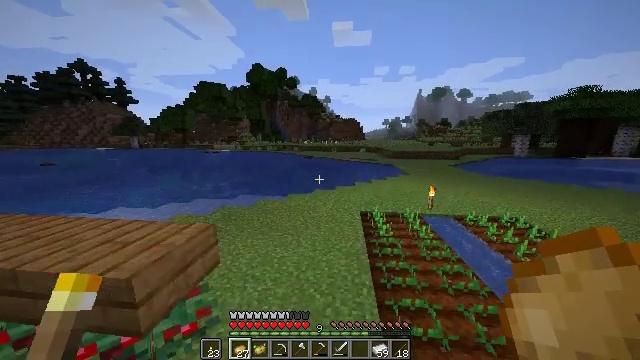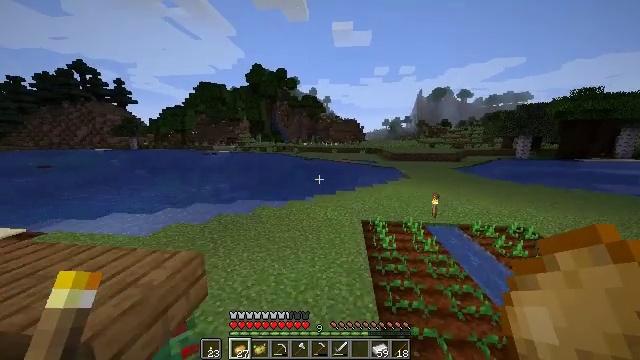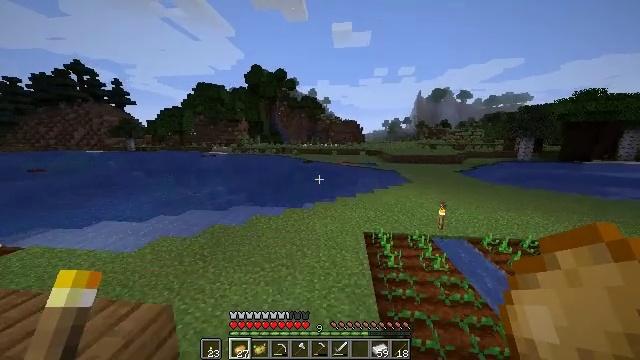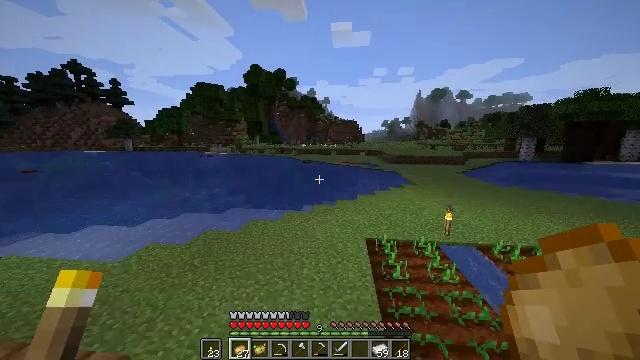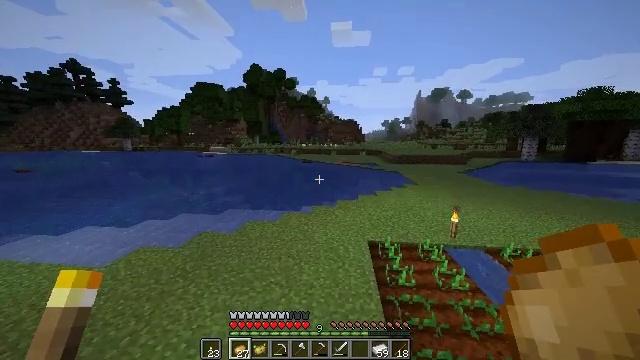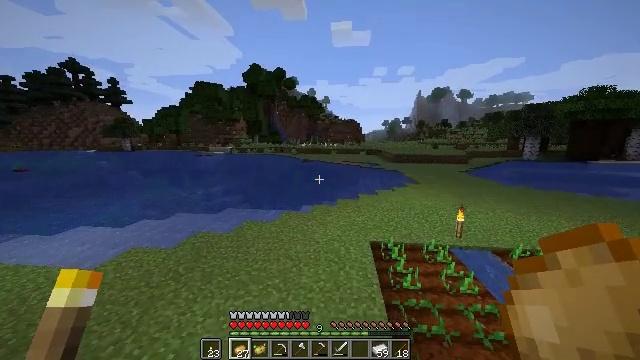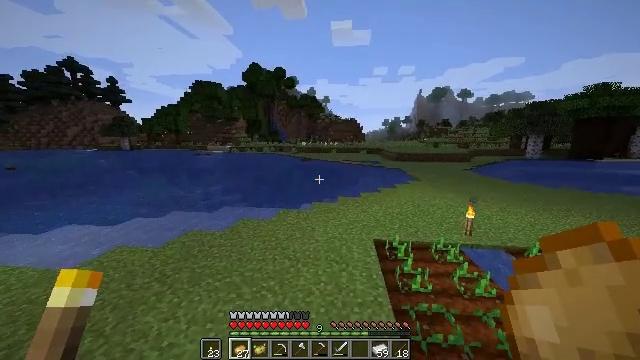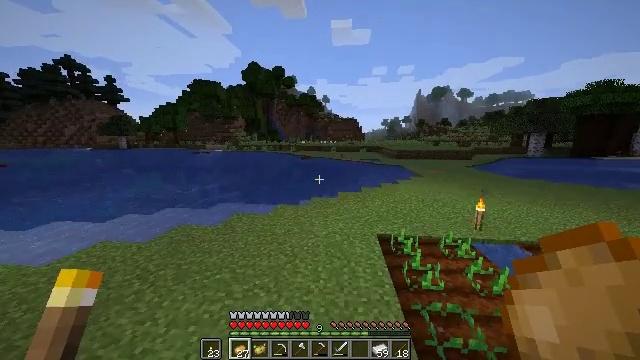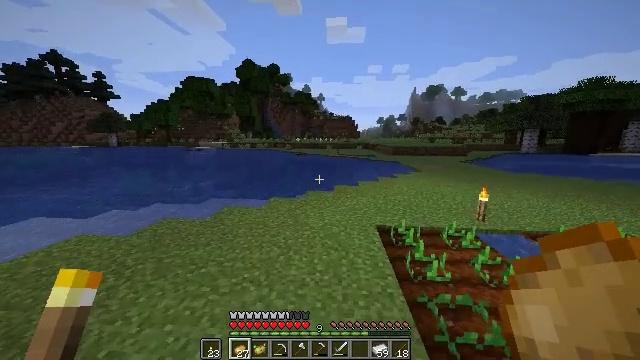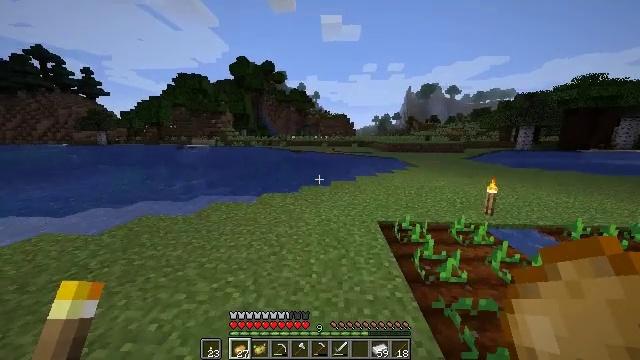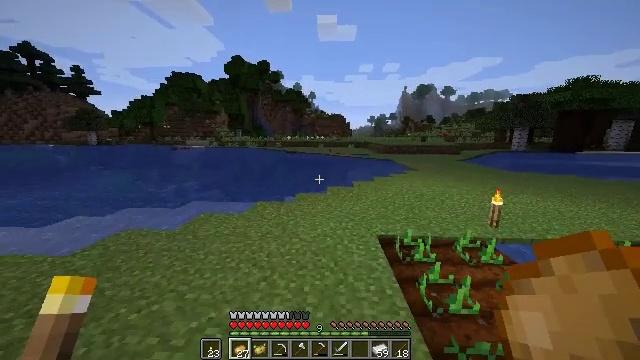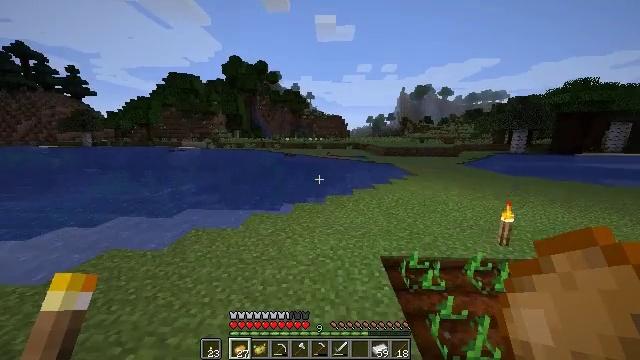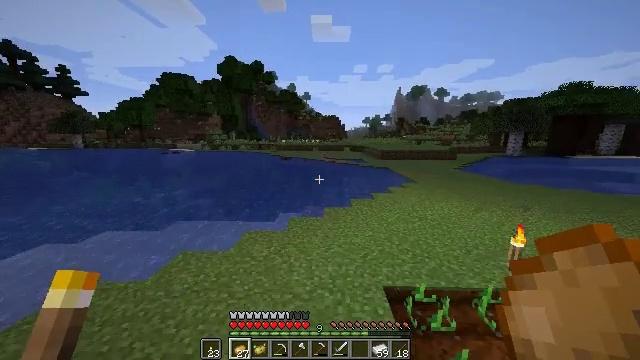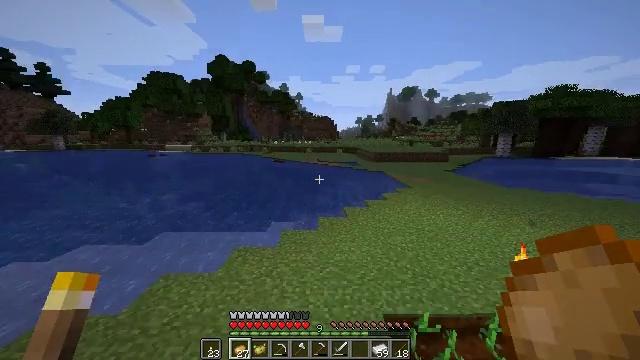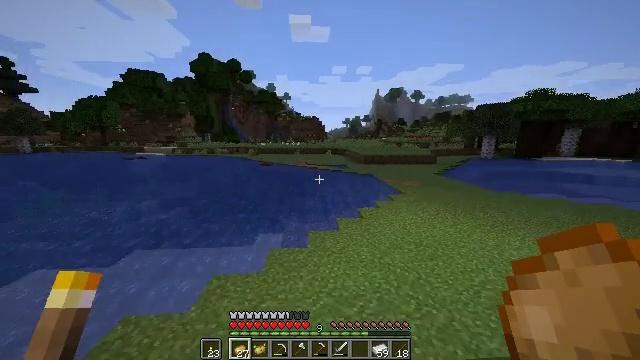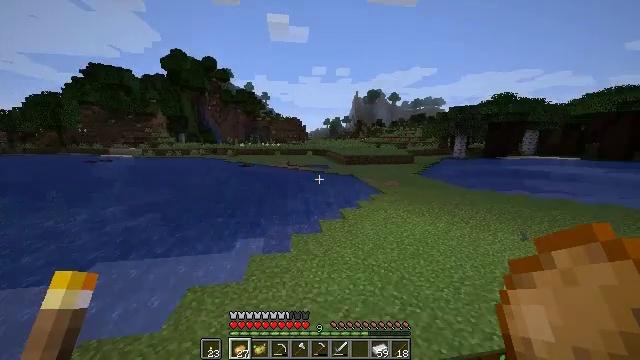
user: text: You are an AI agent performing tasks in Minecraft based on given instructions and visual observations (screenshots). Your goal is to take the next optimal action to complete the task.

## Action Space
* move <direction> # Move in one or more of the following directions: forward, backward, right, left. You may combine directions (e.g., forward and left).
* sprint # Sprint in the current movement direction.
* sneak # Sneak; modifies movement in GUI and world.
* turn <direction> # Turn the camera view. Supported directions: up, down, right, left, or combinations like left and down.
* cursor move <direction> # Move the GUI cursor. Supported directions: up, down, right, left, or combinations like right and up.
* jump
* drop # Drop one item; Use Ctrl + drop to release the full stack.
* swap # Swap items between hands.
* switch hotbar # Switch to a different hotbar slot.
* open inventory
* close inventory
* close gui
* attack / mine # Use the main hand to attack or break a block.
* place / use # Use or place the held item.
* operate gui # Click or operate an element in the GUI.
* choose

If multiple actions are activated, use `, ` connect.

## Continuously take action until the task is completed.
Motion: motion action
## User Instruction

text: Smelt a baked potato.
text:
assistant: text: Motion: move forward, jump
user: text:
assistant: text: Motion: move forward, jump
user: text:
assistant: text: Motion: move forward, jump
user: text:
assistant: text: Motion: move forward, jump
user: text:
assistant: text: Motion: move forward, jump
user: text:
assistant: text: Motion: move forward, jump
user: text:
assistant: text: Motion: move forward, jump
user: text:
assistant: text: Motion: move forward, sprint, turn right, jump
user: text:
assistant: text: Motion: move forward, sprint, turn right, jump
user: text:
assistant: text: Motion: move forward, sprint, turn right, jump
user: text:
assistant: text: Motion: move forward, sprint, jump
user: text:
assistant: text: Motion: move forward, jump
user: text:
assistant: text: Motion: move forward, turn right, jump
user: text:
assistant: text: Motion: move forward, turn right, jump
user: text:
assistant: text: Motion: move forward, turn right, jump
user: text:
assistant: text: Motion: move forward, turn right and up, jump
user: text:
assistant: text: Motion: move forward, sprint, turn right and up, jump
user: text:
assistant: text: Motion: move forward, sprint, turn right and up, jump
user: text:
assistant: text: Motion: move forward, sprint, turn right and up, jump
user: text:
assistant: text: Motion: move forward, sprint, jump
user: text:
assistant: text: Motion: move forward, jump
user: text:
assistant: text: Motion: move forward, jump
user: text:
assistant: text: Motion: move forward, turn right, jump
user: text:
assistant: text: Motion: move forward, turn right, jump
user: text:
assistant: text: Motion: move forward, sprint, turn right, jump
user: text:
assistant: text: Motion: move forward, sprint, turn right, jump
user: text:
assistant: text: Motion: move forward, sprint, turn right, jump
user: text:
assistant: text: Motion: move forward, jump
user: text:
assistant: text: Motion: move forward, jump
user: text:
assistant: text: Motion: move forward, jump